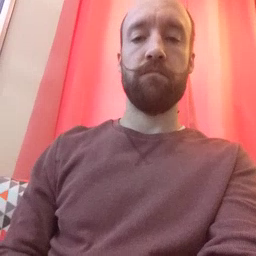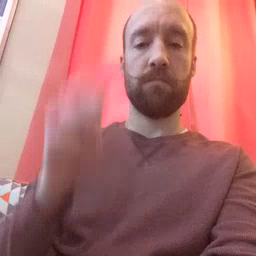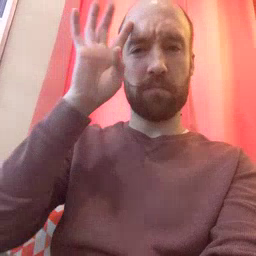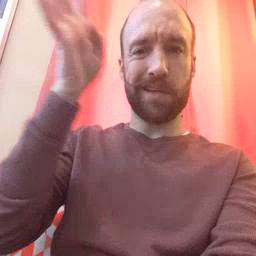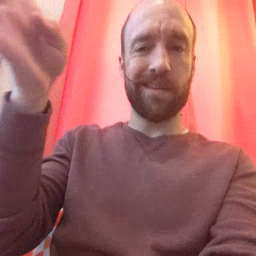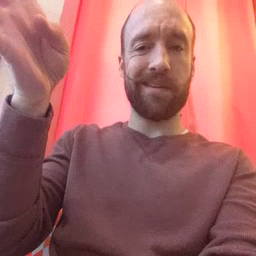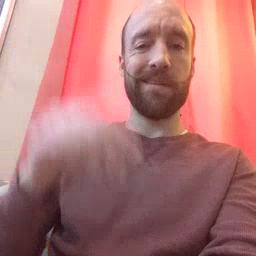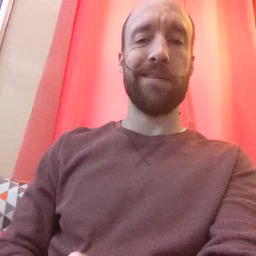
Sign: pretend